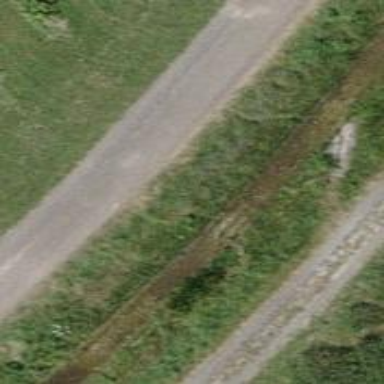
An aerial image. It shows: Track with grade2 tracktype.